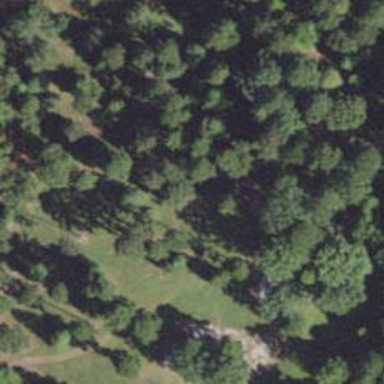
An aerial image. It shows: Disc golf tee area.